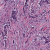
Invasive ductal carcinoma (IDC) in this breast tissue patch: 1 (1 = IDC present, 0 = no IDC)